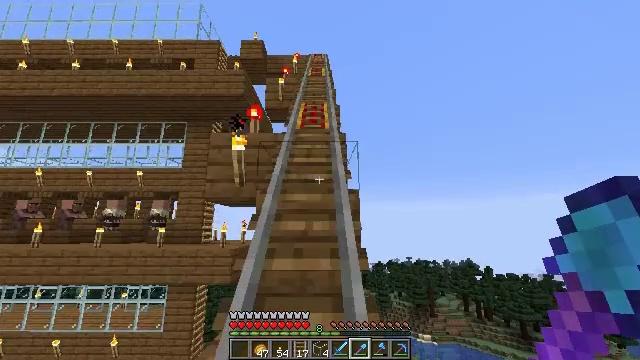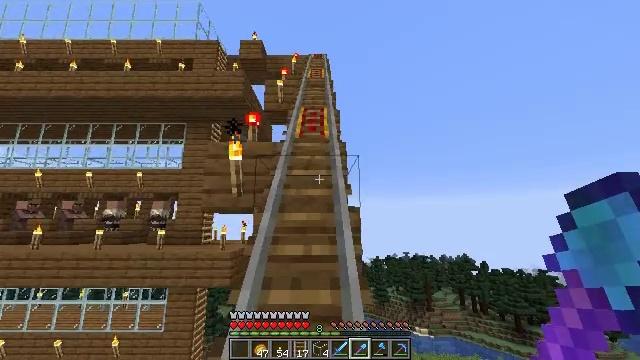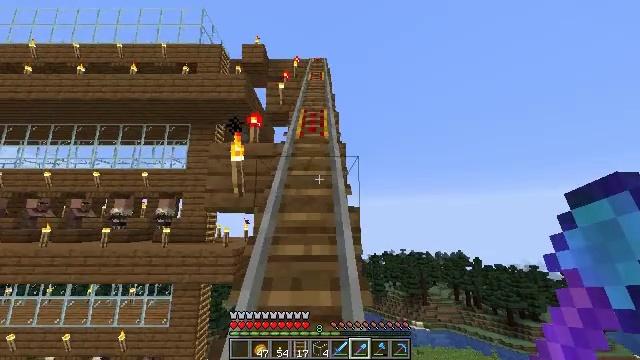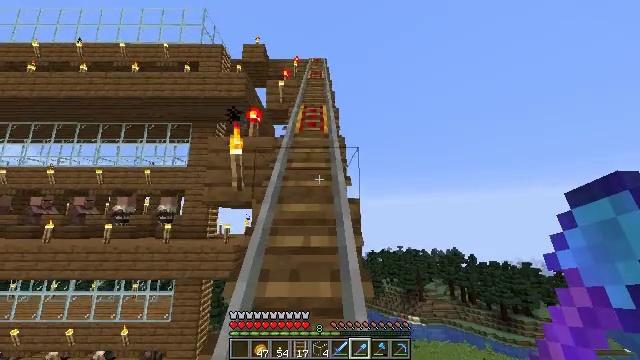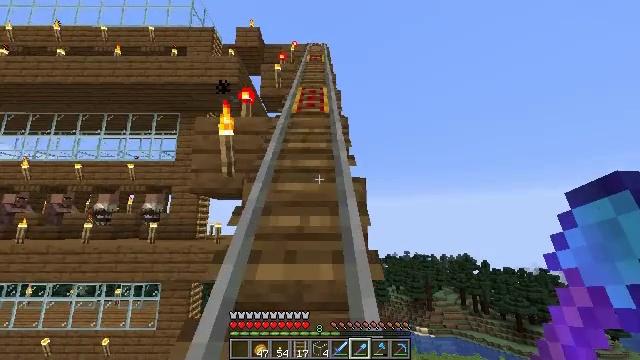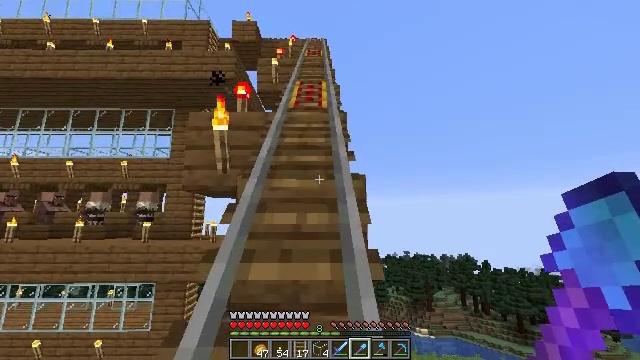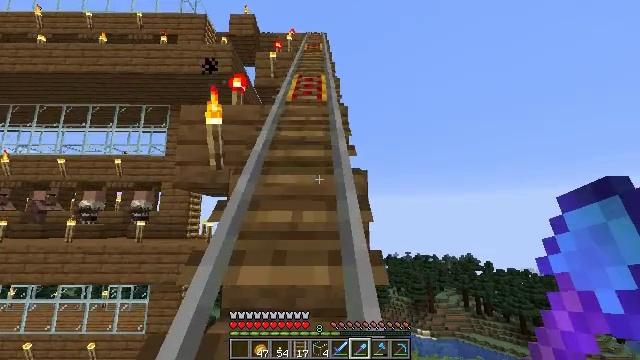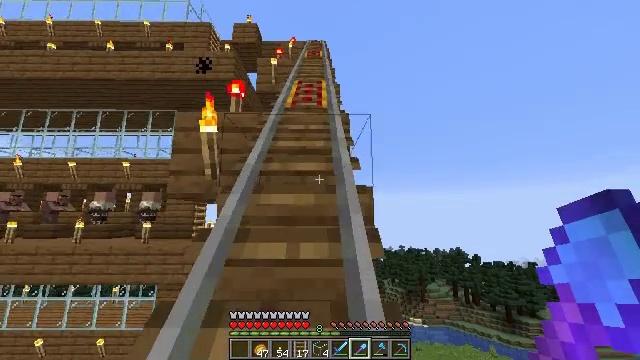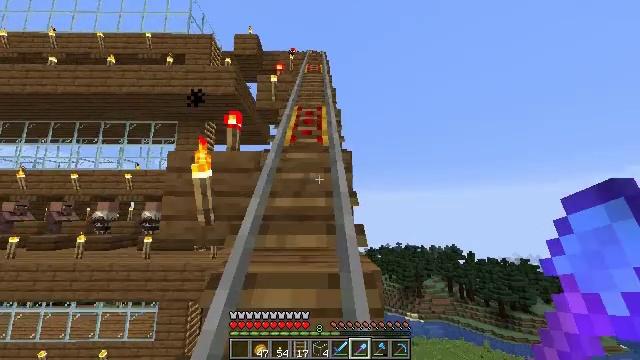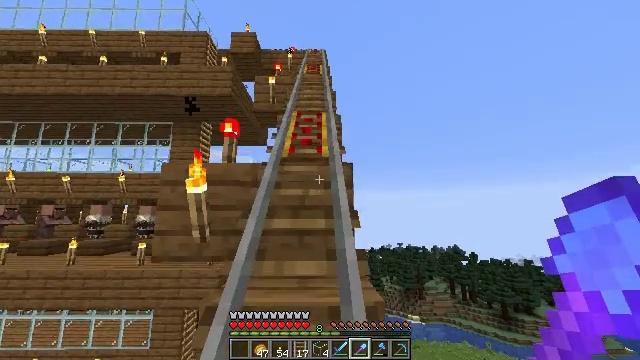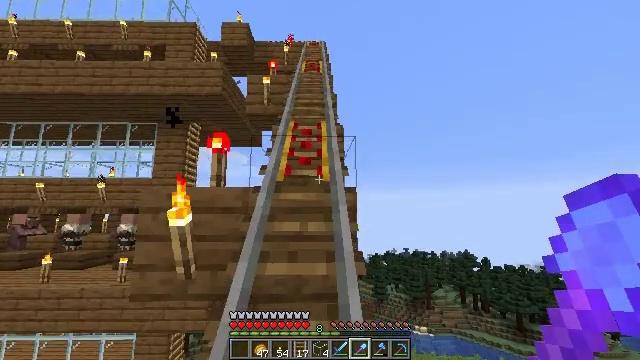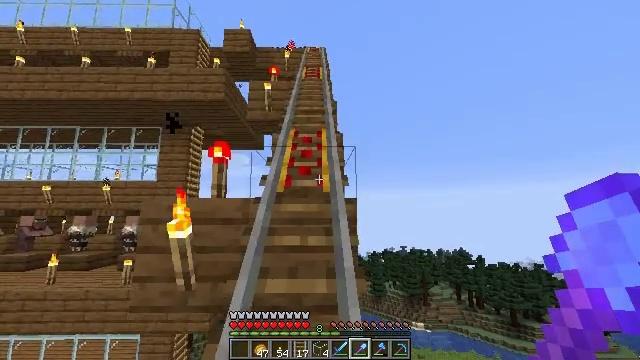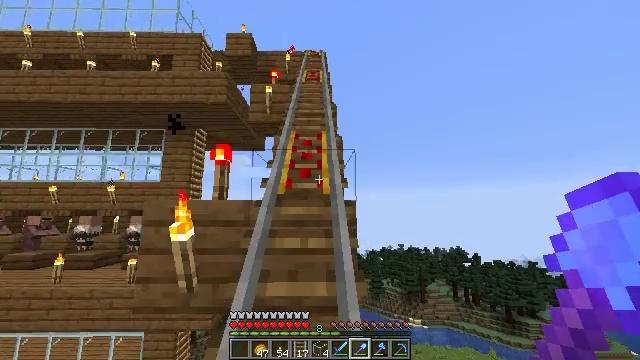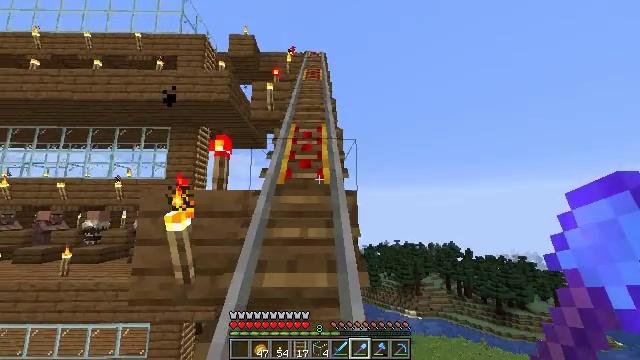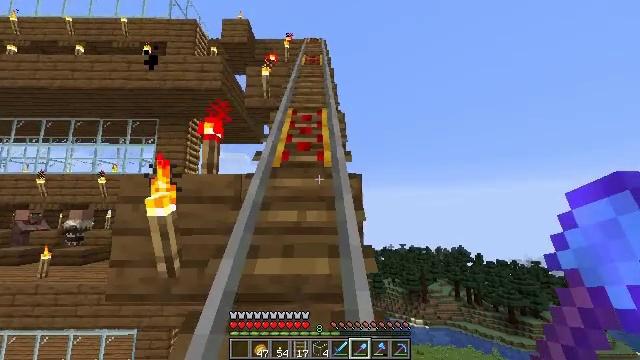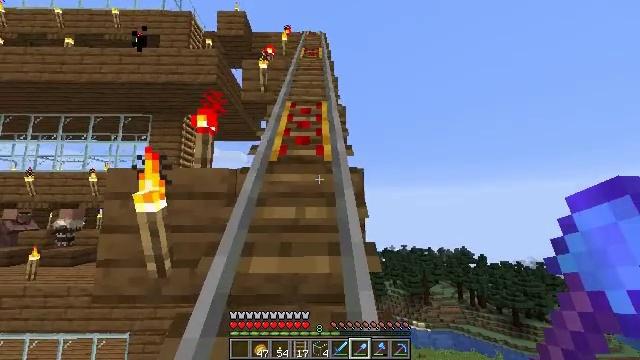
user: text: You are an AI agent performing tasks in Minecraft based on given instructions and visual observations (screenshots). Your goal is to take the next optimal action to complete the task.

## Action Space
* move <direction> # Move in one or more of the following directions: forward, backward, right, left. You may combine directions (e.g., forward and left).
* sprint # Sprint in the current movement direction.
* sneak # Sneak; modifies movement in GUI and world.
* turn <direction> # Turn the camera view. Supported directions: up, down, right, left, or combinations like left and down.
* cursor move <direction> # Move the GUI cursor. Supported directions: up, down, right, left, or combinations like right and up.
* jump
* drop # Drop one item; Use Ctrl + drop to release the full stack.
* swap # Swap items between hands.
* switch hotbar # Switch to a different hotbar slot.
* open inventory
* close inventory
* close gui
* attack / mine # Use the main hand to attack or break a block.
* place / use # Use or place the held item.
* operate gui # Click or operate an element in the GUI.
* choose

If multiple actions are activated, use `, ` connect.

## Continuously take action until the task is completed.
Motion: motion action
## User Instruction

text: Drop a spruce sign.
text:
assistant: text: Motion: move forward, sprint, jump
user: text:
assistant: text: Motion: move forward, jump
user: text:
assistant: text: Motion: move forward, jump
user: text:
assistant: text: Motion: move forward, jump
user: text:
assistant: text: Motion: move forward, jump
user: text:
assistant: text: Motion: move forward, jump
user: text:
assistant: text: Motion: move forward, jump
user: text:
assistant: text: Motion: move forward, jump
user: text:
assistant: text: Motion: move forward, sprint, jump
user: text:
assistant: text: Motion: move forward, sprint, jump
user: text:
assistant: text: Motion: move forward, sprint, jump
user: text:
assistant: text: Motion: move forward, sprint, jump
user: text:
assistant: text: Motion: move forward, jump
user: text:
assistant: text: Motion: move forward, jump
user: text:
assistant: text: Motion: move forward, jump
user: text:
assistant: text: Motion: move forward, jump
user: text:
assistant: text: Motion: move forward, jump
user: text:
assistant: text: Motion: move forward, jump
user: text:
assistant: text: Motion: move forward, sprint, jump
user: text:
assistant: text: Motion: move forward, sprint, jump
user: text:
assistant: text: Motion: move forward, sprint, jump
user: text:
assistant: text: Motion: move forward, sprint, jump
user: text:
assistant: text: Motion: move forward, jump
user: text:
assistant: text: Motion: move forward, jump
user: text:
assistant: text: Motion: move forward, jump
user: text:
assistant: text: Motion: move forward, jump
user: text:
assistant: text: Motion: move forward, jump
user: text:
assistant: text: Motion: move forward, jump
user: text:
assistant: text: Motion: move forward, sprint, jump
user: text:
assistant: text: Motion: move forward, sprint, jump